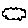
Label: cloud